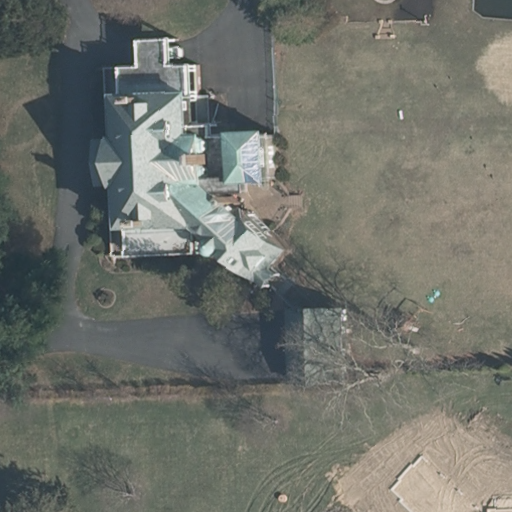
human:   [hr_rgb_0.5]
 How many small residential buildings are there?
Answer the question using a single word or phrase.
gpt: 0

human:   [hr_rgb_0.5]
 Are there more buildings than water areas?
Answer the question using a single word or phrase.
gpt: yes

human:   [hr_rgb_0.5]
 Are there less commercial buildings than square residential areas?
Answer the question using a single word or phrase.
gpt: no

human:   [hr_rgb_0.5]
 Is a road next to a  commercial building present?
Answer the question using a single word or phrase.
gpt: no

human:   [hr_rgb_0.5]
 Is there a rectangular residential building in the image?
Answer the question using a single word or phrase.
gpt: yes

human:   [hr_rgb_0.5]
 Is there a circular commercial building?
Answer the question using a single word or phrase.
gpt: no

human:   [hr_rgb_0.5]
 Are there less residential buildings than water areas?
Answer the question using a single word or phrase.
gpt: no

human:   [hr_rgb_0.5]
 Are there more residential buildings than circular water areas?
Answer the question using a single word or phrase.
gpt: yes

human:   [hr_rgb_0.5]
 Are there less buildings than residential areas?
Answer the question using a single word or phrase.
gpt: no

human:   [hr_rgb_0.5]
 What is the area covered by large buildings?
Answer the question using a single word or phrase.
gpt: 1247m2

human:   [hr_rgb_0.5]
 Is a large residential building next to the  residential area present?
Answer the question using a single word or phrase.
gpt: yes

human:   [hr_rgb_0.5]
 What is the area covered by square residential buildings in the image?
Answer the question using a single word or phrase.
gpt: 0m2

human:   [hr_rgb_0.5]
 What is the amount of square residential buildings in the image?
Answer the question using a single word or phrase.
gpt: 0

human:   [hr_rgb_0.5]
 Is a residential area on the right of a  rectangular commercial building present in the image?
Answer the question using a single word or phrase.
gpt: no

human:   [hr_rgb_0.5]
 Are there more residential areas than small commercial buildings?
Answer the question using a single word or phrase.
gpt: yes

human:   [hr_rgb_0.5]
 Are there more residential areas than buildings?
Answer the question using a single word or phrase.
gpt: no

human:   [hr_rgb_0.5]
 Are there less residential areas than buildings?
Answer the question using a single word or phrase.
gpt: yes

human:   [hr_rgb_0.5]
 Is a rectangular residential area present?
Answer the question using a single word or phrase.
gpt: yes

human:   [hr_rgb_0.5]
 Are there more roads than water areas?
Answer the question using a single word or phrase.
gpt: no

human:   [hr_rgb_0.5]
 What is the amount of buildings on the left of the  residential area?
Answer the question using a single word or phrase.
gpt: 0

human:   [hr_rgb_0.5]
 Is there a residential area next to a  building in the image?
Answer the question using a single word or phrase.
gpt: yes

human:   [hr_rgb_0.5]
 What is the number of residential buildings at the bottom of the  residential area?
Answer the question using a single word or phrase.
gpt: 0

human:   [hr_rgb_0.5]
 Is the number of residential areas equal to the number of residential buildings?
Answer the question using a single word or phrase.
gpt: no

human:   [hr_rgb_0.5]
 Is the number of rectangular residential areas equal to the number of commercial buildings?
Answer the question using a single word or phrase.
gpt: no

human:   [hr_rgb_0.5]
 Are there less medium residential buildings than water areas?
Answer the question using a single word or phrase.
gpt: no

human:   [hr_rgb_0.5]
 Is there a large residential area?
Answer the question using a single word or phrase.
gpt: yes

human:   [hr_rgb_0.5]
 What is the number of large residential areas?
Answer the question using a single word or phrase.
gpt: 1

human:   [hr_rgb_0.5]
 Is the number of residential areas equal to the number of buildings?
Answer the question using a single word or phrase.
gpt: no

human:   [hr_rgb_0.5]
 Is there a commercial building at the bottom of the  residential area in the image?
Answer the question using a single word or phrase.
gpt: no

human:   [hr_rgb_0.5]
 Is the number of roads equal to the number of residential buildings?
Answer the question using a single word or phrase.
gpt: no

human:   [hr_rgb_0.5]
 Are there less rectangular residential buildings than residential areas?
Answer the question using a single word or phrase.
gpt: no

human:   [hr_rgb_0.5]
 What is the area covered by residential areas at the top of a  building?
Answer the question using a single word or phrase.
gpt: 0m2

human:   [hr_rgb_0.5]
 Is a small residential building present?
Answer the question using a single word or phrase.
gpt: no

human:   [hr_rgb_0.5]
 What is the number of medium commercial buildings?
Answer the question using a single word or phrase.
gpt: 0

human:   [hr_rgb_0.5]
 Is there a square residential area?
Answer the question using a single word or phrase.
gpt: no

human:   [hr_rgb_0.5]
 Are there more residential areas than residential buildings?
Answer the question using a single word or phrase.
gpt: no